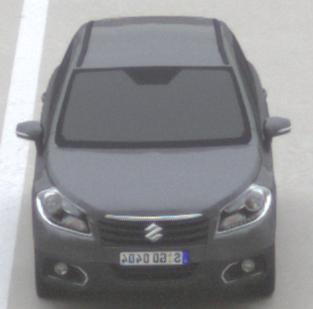
Make: Suzuki
Model: SX4 S-Cross 1.6
Detailed model: SX4 (II) S-Cross
Model produced from: 2013/10
Model produced until: 2015/08
Doors: 5
Color: gray
Road condition: dry road
Daytime: morning or afternoon
Contrast: low contrast